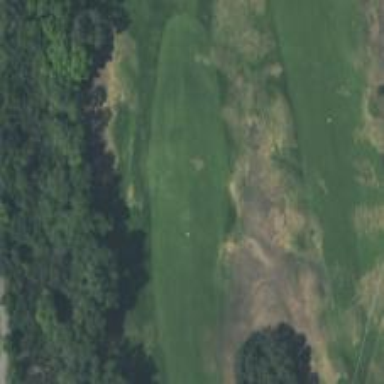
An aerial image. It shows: Golf hole.